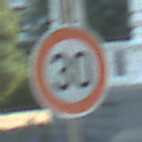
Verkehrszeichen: Geschwindigkeit30
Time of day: SunriseSunset
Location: Outdoor (Suburban)
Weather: PartlyCloudy
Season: NotSpecified
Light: Natural